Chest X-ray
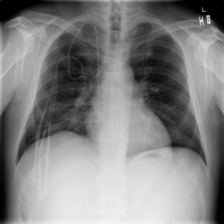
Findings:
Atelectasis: negative
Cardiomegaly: negative
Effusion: negative
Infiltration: negative
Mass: negative
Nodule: negative
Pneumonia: negative
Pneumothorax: negative
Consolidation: negative
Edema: negative
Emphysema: negative
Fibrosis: negative
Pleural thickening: negative
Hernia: negative